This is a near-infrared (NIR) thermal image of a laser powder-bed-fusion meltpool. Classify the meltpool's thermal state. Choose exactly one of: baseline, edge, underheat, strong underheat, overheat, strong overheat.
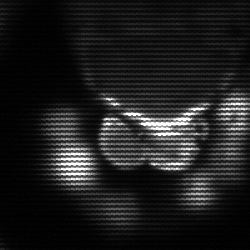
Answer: baseline